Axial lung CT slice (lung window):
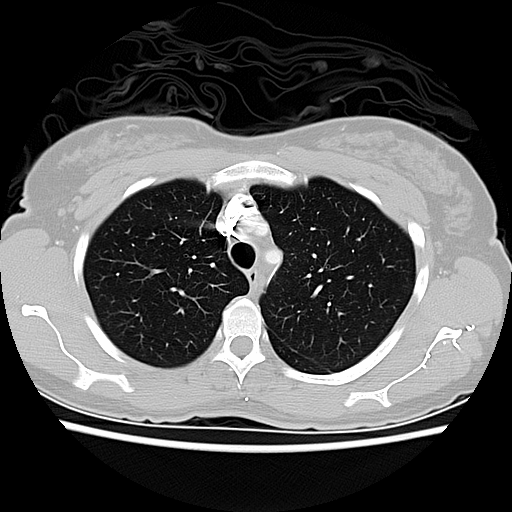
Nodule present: no